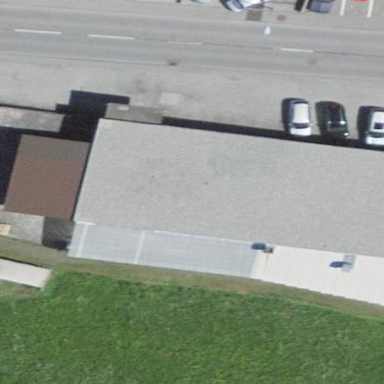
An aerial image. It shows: Industrial building.